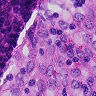
Metastatic tissue present: no